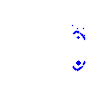
Particle: electron